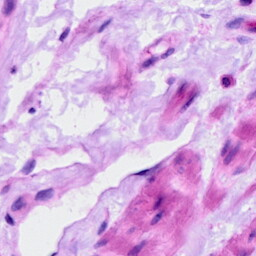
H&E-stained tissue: Ovarian